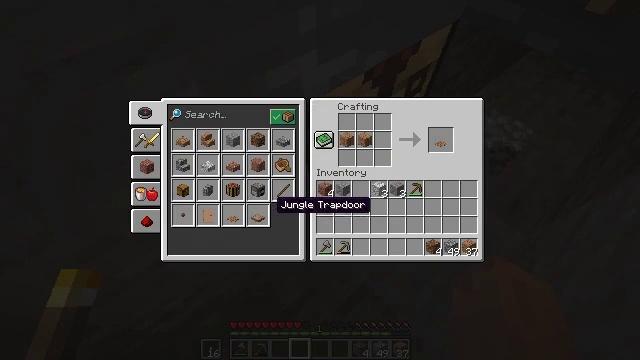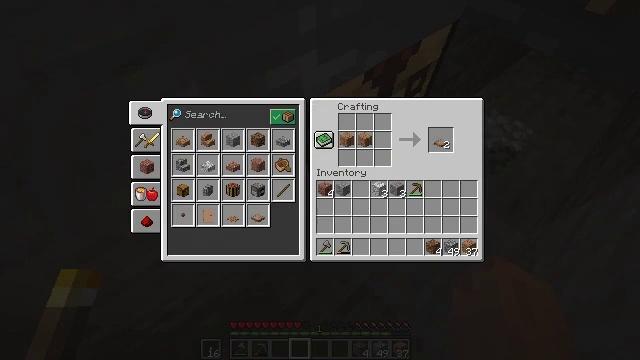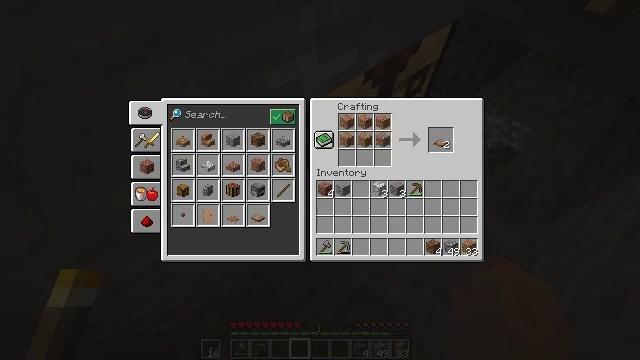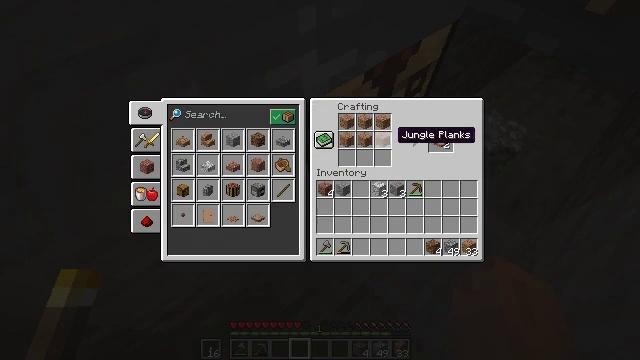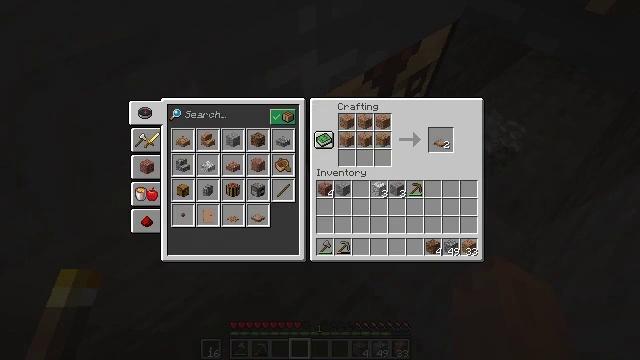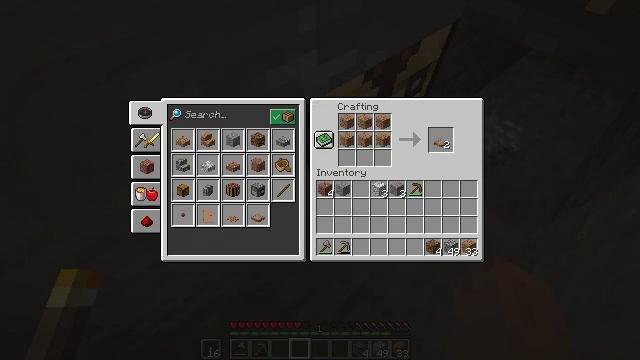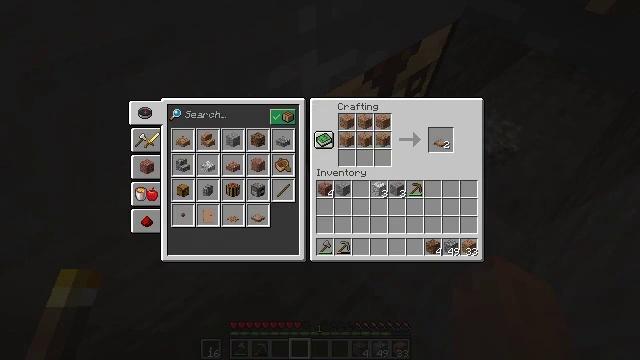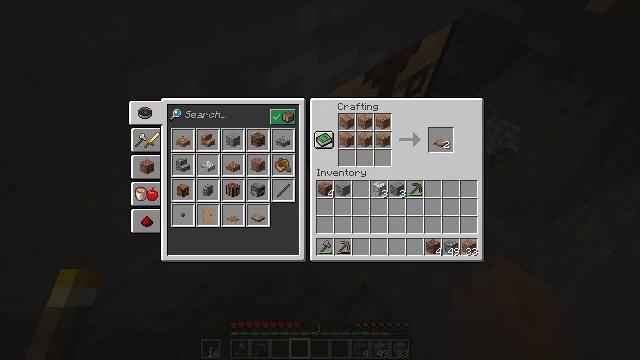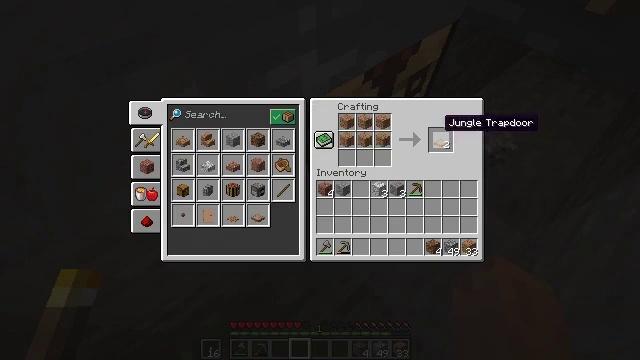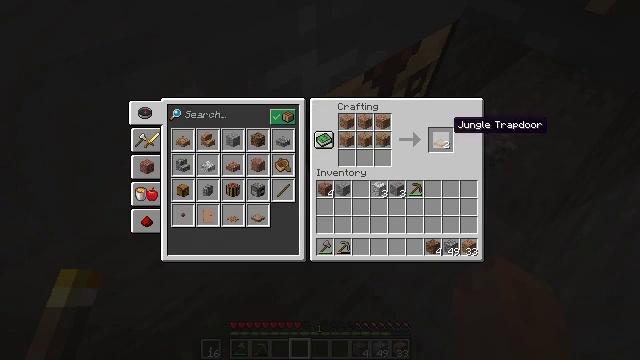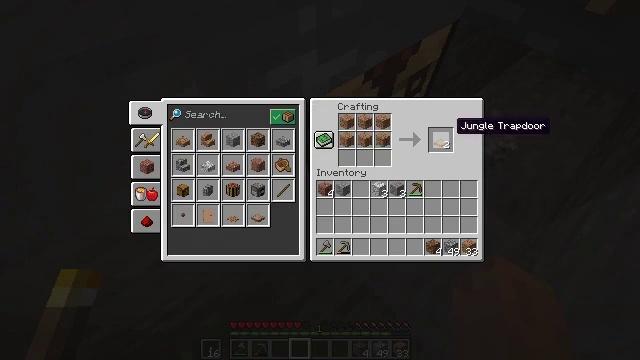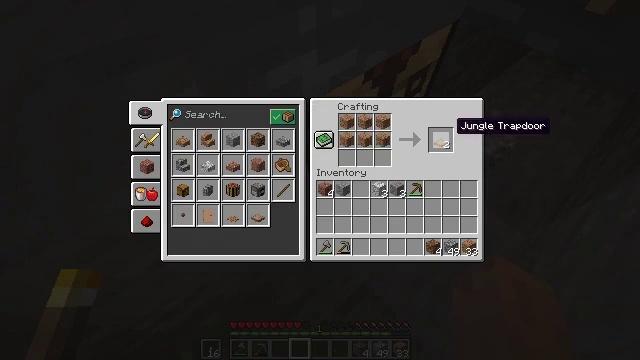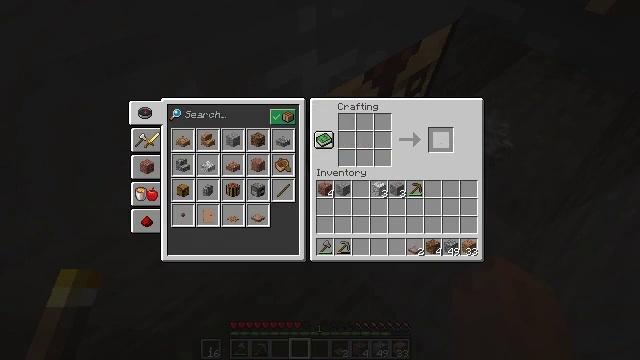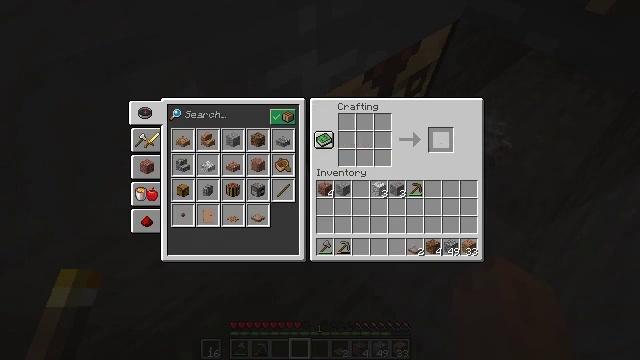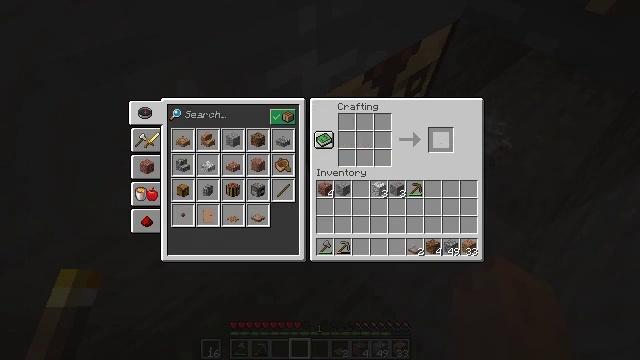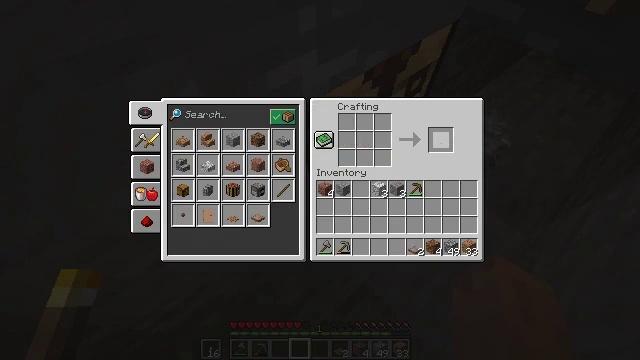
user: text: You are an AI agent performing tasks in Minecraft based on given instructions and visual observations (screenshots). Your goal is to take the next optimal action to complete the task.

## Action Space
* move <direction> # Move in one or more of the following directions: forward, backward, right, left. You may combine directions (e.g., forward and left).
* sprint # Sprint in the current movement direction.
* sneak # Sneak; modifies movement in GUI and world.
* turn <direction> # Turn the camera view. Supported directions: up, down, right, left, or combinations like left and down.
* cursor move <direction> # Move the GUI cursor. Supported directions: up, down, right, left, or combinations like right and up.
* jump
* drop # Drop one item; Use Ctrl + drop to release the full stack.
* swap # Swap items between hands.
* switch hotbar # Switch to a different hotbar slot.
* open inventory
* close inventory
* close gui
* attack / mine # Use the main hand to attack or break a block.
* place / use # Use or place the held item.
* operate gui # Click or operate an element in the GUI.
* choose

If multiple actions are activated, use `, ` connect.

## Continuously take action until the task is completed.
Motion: motion action
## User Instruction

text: Make a jungle trapdoor from jungle wood planks.
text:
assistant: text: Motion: cursor move right
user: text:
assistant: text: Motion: cursor move right and up
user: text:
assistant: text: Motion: cursor move right and up
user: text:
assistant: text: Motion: cursor move right and up
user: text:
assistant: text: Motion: no_op
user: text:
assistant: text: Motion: sneak, cursor move right
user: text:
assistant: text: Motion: sneak
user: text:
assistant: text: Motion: sneak, cursor move right
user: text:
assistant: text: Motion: sneak, cursor move right
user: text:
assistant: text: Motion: sneak
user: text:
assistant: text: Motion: sneak
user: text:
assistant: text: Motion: sneak, operate gui
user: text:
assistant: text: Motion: sneak, operate gui
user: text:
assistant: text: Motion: sneak, operate gui
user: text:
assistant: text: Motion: sneak
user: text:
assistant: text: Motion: sneak
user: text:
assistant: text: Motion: sneak